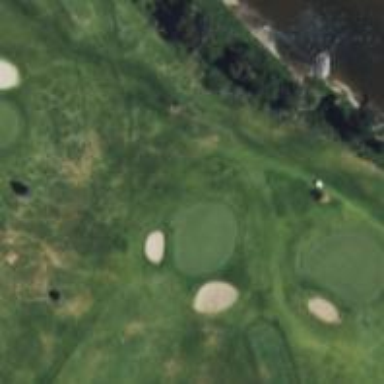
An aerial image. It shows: View of golf hole.